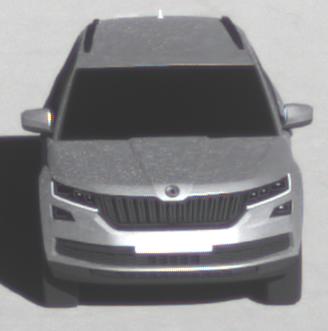
Make: Skoda
Model: Kodiaq 1.4 TSI
Detailed model: Kodiaq
Model produced from: 2017/03
Model produced until: 2018/05
Doors: 5
Color: white
Road condition: dry road
Daytime: morning or afternoon
Contrast: high contrast